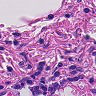
Metastatic tissue present: no